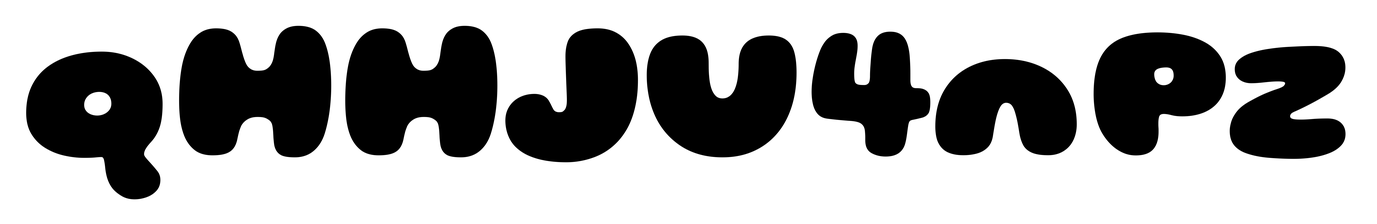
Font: Gluten_Black